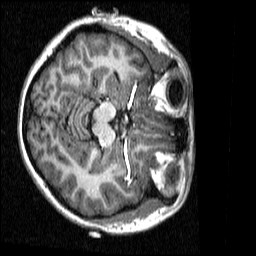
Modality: T1w
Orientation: axial